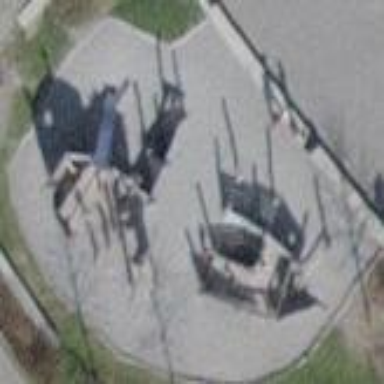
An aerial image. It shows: Playground area for leisure activities on the land.